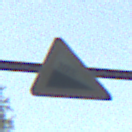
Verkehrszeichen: Gefaelle10
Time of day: MorningAfternoon
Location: Outdoor (Nature)
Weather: Clear
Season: NotSpecified
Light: Natural